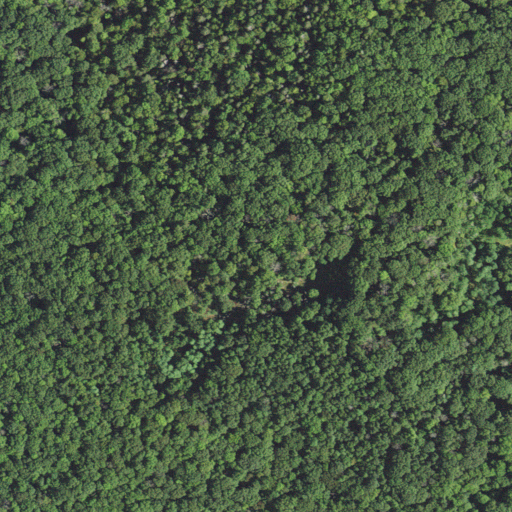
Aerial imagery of mountain in Virginia named Middle Mountain containing deciduous forest, mixed forest, and evergreen forest